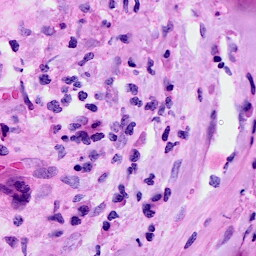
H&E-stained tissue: Breast